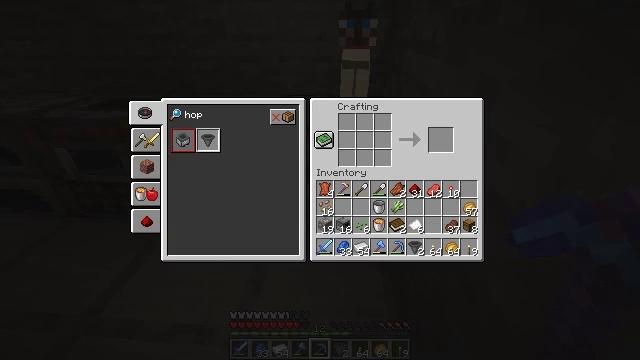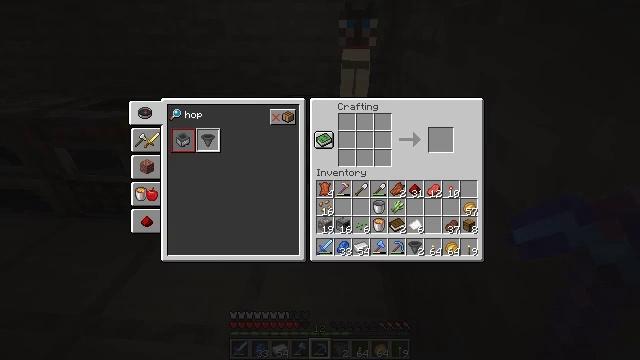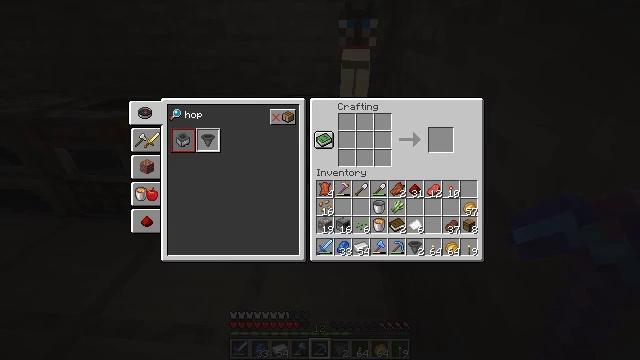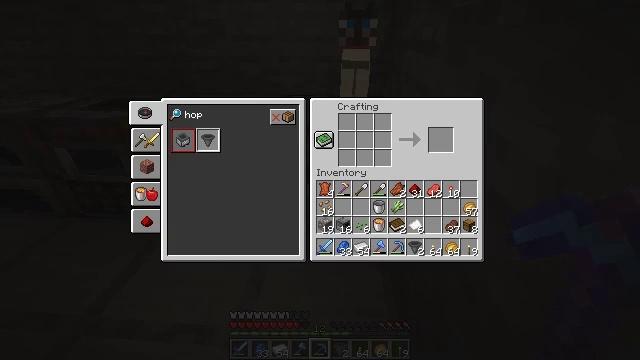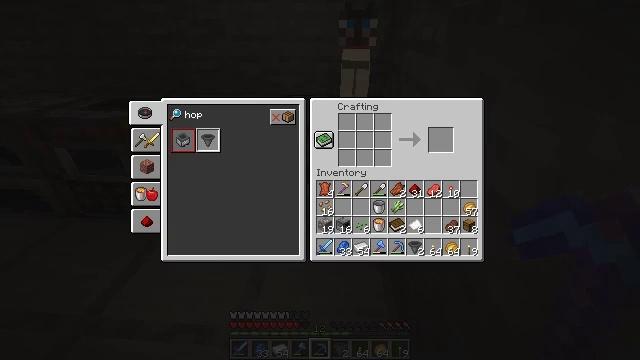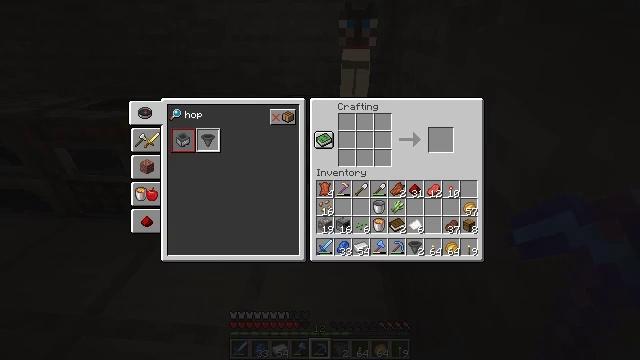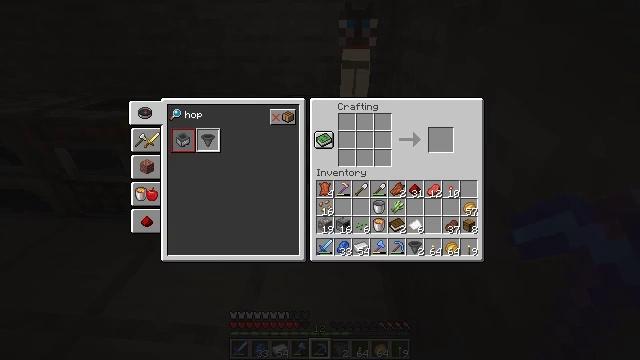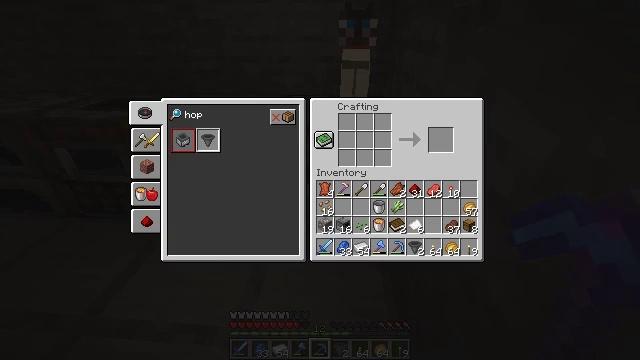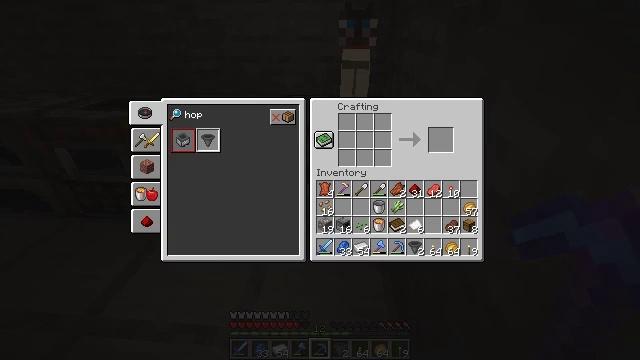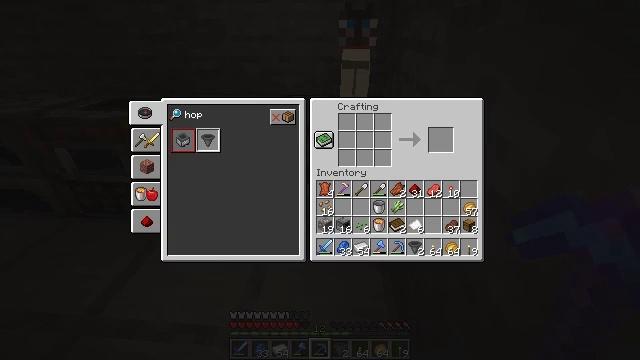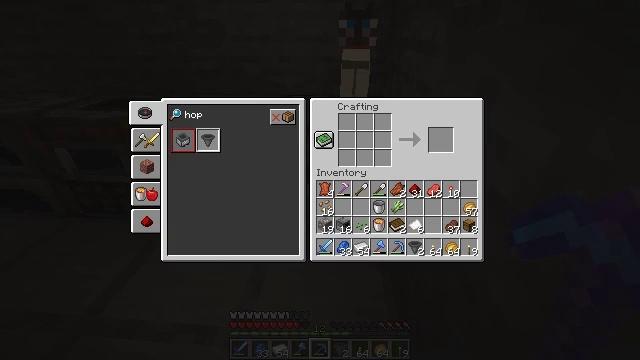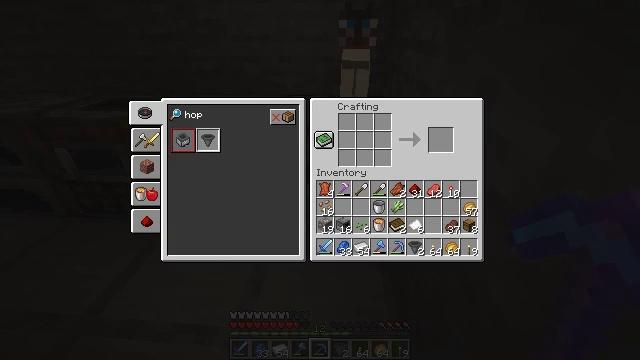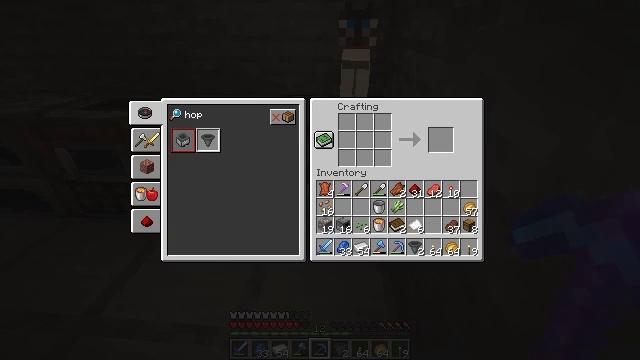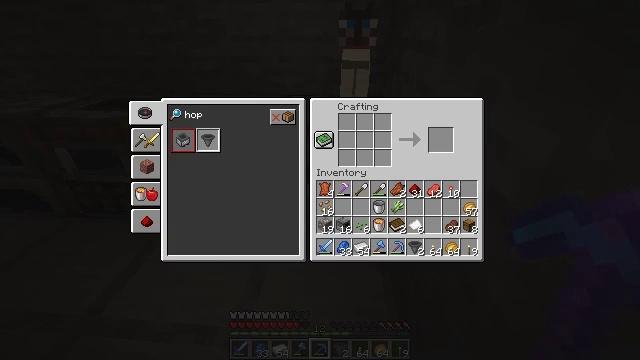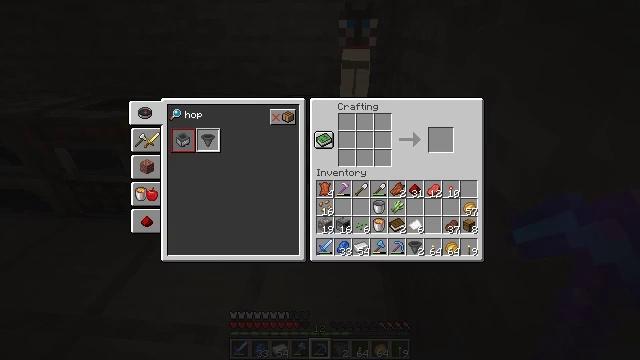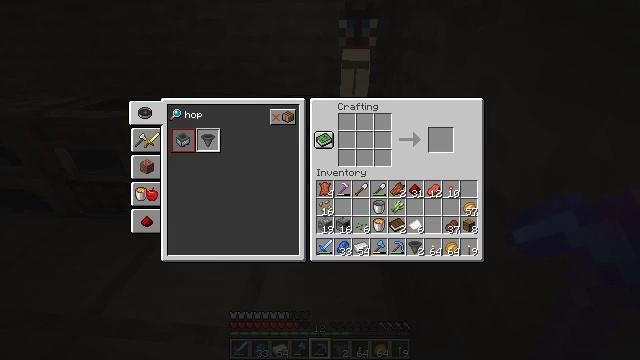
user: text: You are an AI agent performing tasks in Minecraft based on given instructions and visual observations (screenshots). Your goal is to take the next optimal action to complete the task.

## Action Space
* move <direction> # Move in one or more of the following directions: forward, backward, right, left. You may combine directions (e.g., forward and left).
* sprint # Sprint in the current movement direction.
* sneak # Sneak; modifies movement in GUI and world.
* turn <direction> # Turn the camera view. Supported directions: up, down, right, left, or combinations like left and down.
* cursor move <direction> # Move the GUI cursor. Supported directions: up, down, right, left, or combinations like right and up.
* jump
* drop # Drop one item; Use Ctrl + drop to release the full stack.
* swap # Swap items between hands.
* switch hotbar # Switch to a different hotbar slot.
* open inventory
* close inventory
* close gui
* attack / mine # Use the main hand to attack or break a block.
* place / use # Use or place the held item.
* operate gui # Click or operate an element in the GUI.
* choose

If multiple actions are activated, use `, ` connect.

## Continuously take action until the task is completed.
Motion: motion action
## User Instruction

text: Open your crafting table and craft a minecart with ingots.
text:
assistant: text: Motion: no_op
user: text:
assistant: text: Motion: no_op
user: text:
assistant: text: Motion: no_op
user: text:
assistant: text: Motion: no_op
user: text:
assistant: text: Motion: no_op
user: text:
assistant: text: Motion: no_op
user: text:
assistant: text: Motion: no_op
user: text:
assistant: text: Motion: no_op
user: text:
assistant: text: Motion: no_op
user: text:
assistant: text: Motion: no_op
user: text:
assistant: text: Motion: no_op
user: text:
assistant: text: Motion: no_op
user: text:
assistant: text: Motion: no_op
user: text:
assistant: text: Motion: no_op
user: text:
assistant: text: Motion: no_op
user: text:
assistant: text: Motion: no_op
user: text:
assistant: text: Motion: no_op
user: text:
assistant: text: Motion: no_op
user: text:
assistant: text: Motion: no_op
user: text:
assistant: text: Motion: no_op
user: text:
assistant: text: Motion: no_op
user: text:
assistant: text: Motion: no_op
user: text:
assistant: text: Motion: no_op
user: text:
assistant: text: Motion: no_op
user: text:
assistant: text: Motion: no_op
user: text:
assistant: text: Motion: no_op
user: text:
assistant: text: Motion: no_op
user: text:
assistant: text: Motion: no_op
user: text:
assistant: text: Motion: no_op
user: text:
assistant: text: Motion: no_op